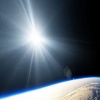
Label: sunburn